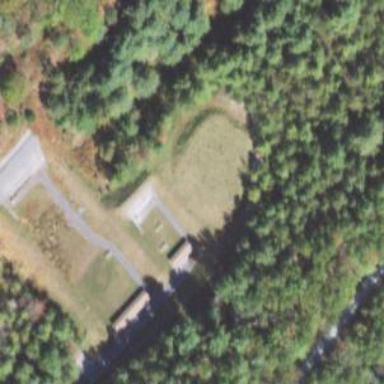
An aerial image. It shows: Recreation ground designated for shooting sports.